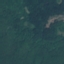
Label: Forest